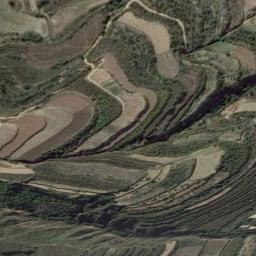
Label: terrace